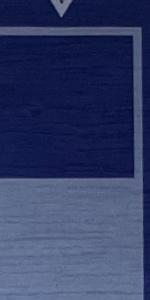
Label: Empty